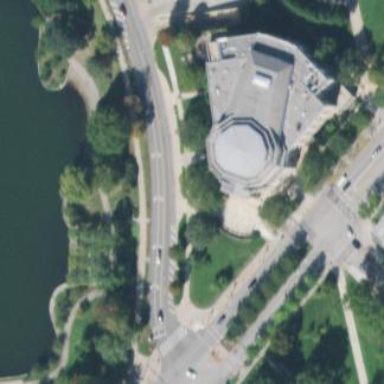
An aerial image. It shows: Public building that serves as arts centre.